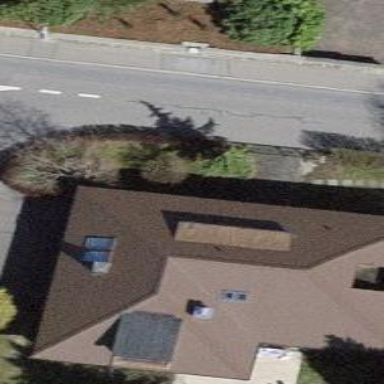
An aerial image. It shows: Simple and straightforward house.